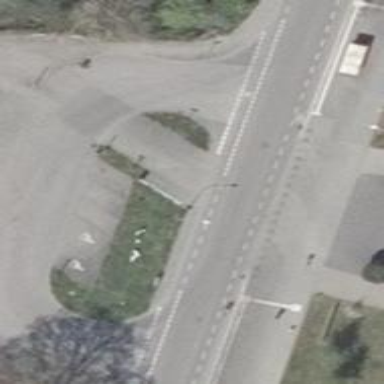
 featuring sidewalks on both sides and advisory cycle lane."